Question: The <URL> features an animation that distorts the appearance of some of the text and a button with a static sound effect, in order to simulate signal interference as the content transitions from one item to the next.
Here's a Gif in case they change the design:

How are they achieving this? I can see classes and styles jumping around in the dev tools, so JavaScript is definitely involved, but I can't find the relevant section of script itself.
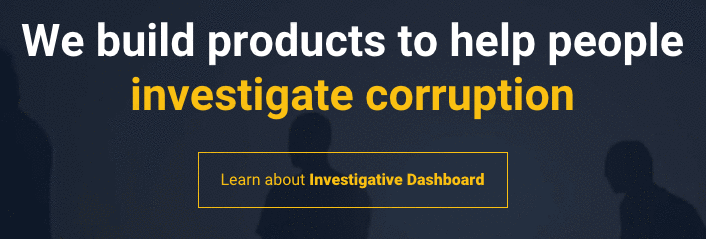
Answer: It's not that hard, especially with <URL>.
Basically you just need to convert the DOM element to canvas, and then manipulate the image data to achieve the glitch effect. And with these two libs, that task becomes quite trivial.
'''
html2canvas(node, {
onrendered: function (canvas) {
// hide the original node
node.style.display = "none";
// add the canvas node to the node's parent
// practically replacing the original node
node.parentNode.appendChild(canvas);
// get the canvas' image data
var ctx = canvas.getContext('2d');
var imageData = ctx.getImageData(0, 0, canvas.width, canvas.height);
// glitch it
var parameters = { amount: 1, seed: Math.round(Math.random()*100), iterations: 5, quality: 30 };
glitch(imageData, parameters, function(imageData) {
// update the canvas' image data
ctx.putImageData(imageData, 0, 0);
});
}
});
'''
Click here for a demo: <URL>